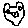
Label: cat